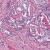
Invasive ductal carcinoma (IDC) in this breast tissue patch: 1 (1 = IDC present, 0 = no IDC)